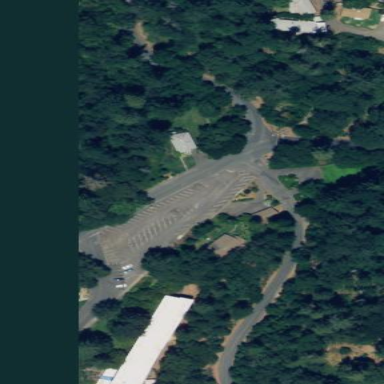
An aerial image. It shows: Parking area.